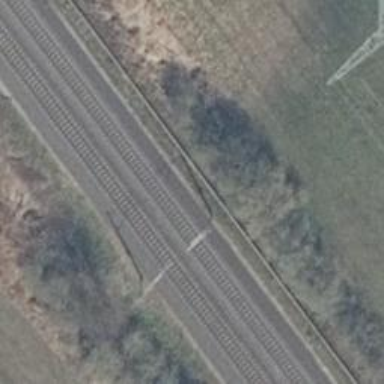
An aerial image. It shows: Milestone along the railway with catenary mast.